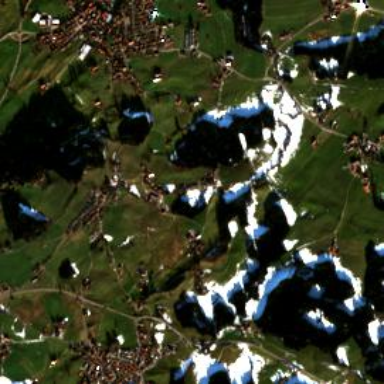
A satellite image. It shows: Small hamlet.